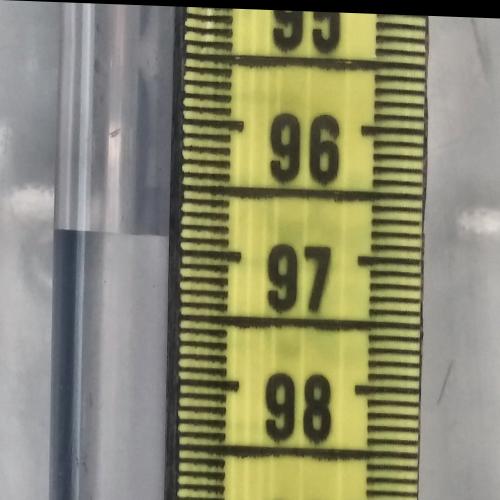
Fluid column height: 96.9 cm